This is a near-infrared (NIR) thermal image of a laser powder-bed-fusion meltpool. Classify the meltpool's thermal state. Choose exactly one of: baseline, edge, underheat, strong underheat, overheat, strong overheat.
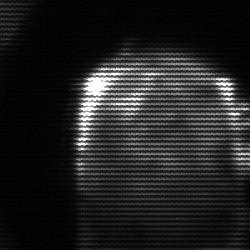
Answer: baseline